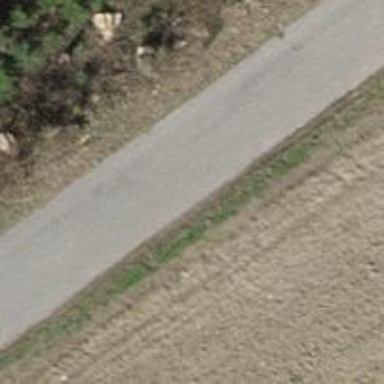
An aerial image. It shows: Unclassified road with asphalt surface.